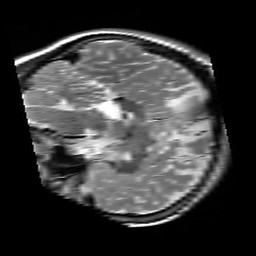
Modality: T2w
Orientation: sagittal
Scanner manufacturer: siemens
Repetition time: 3.9 s
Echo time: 0.076 s